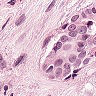
Metastatic tissue present: yes